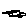
Label: car